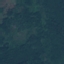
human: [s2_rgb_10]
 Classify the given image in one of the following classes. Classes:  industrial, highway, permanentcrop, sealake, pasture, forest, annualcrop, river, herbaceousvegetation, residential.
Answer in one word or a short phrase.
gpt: Forest